Question: Hy,
I want to edit some data using modal view. So I make the code for modal view and I am unable to edit input area.

The code for my modal is:
'''
<?php
$edit_data = $this->db->get_where('disertatie' , array('disertatie_id' => $param2) )->result_array();
foreach ( $edit_data as $row):
?>
<div class="row">
<div class="col-md-12">
<div class="panel panel-primary" data-collapsed="0">
<div class="panel-heading">
<div class="panel-title" >
<i class="entypo-plus-circled"></i>
<?php echo get_phrase('editare_nota_student');?>
</div>
</div>
<div class="panel-body">
<?php echo form_open(site_url('teacher/update_disertatie/do_update/'.$row['disertatie_id']) , array('class' => 'form-horizontal form-groups-bordered validate','target'=>'_top'));?>
<div class="form-group">
.......................
<script type="text/javascript">
// ajax form plugin calls at each modal loading,
$(document).ready(function() {
// SelectBoxIt Dropdown replacement
if($.isFunction($.fn.selectBoxIt))
{
$("select.selectboxit").each(function(i, el)
{
var $this = $(el),
opts = {
showFirstOption: attrDefault($this, 'first-option', true),
'native': attrDefault($this, 'native', false),
defaultText: attrDefault($this, 'text', ''),
};
$this.addClass('visible');
$this.selectBoxIt(opts);
});
}
});
</script>
'''
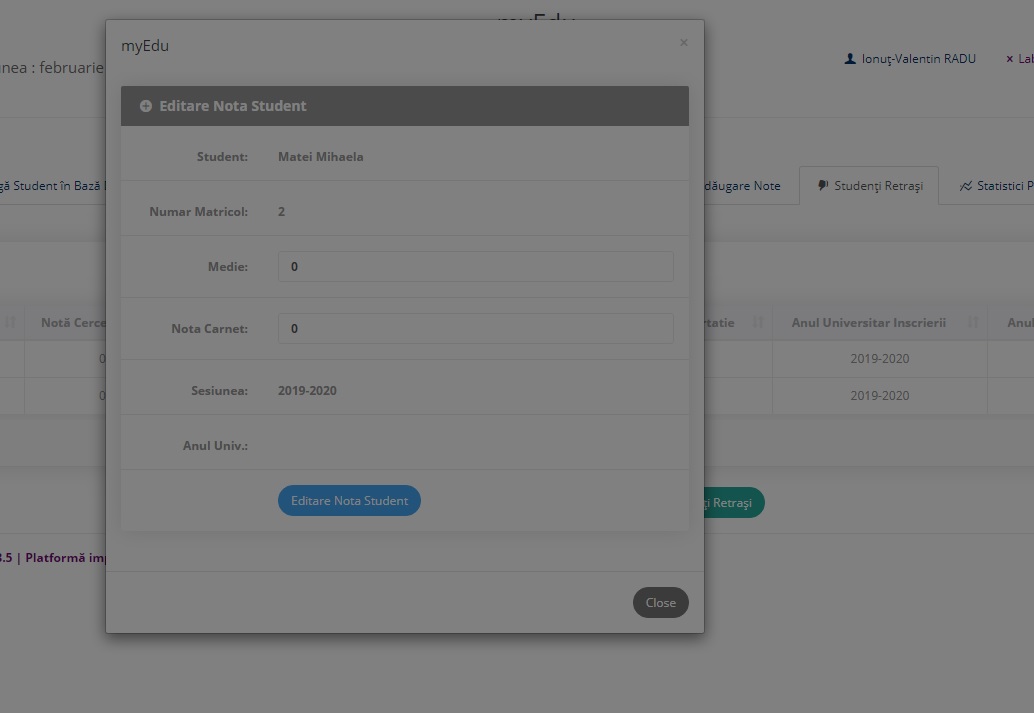
Answer: This seems me error with the css code.
Adjust the 'z-index' in the modal.
.modal-dialog, .modal-content { z-index: 99999; }
This happen when the 'backdrop' is on the front off page.